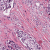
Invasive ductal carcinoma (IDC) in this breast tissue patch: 1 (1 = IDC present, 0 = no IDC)